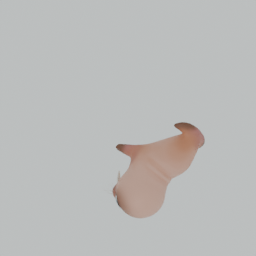
Label: animals